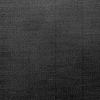
Atmospheric dust classification: dusty